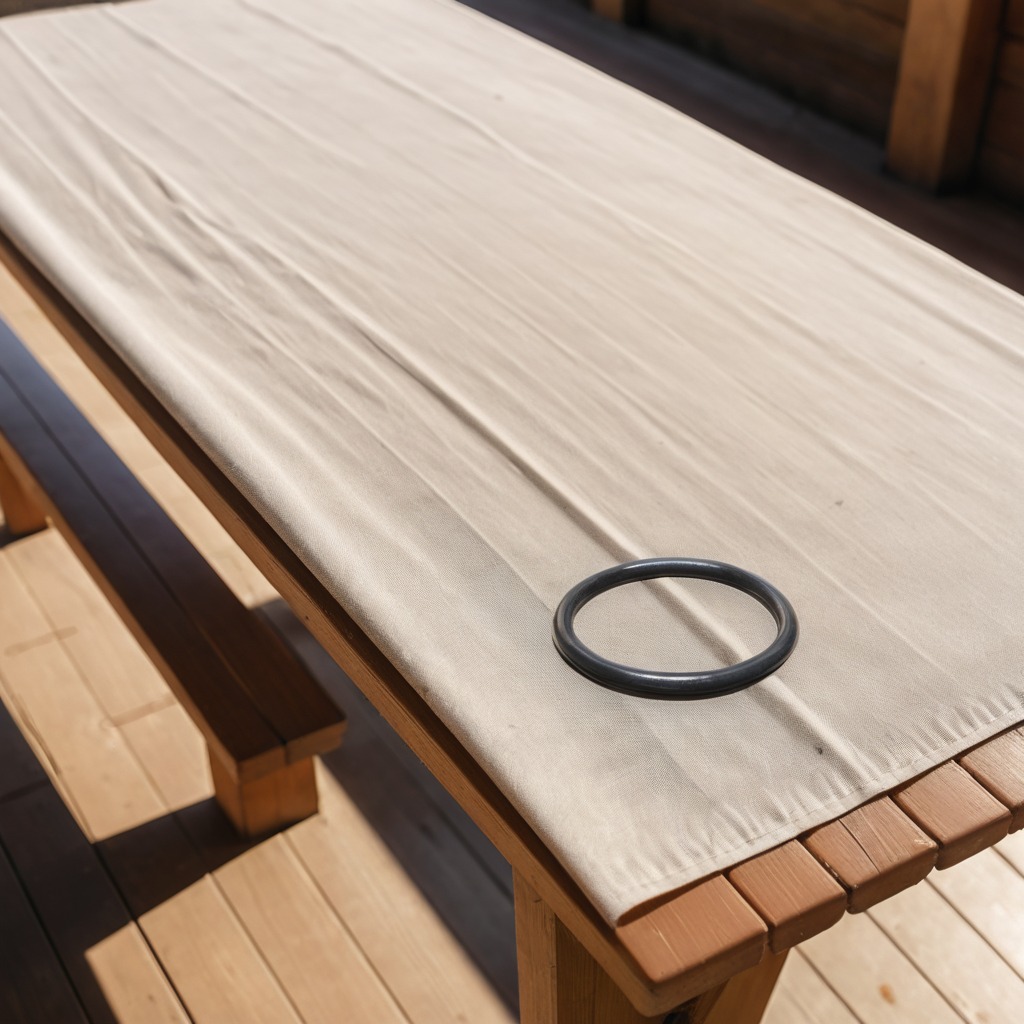
A rubber O-ring is lying on a wooden table.